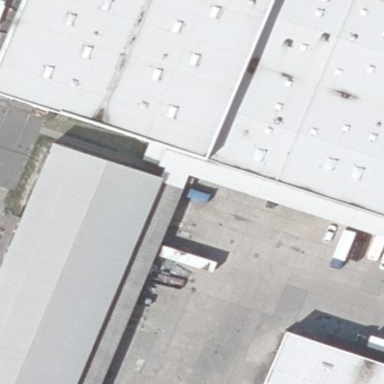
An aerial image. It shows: View of roof of building.